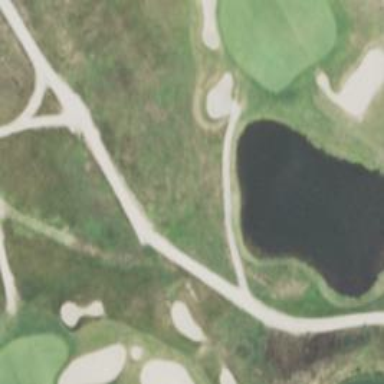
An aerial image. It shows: Pathway for golfing.